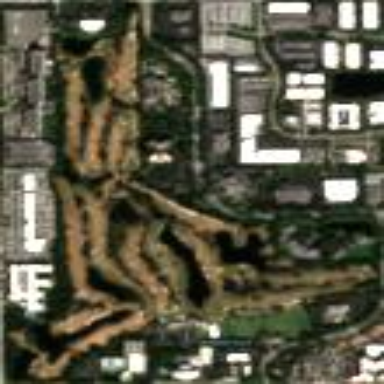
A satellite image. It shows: Golf course.